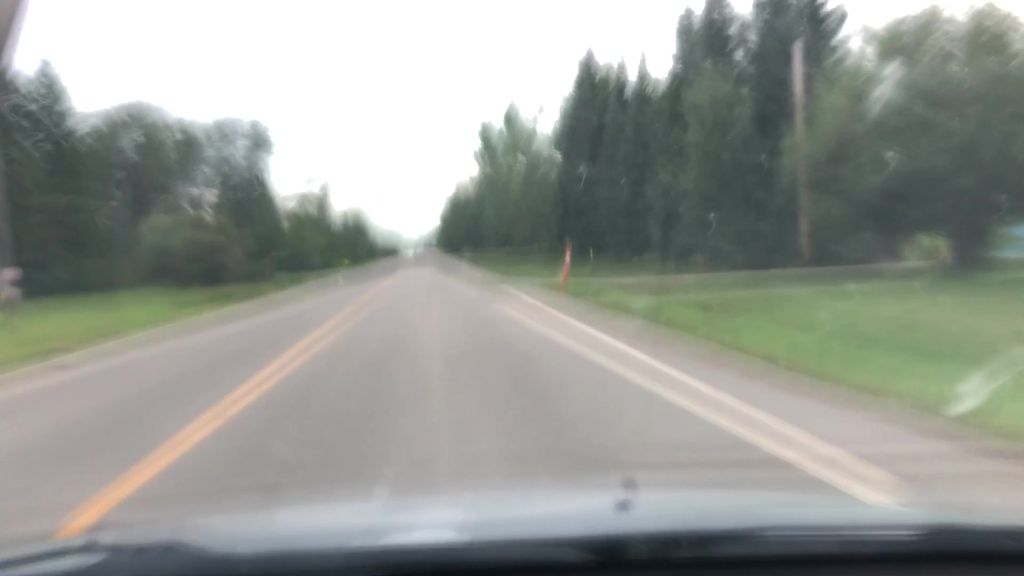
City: edmonton